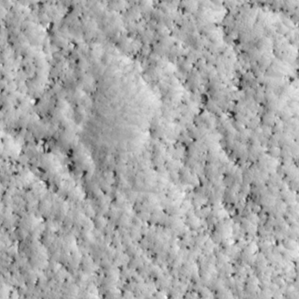
Label: non_frost